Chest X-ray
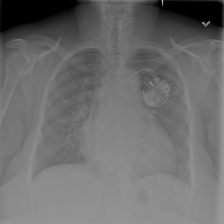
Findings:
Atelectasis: negative
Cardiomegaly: negative
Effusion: negative
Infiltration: positive
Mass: negative
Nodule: negative
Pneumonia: negative
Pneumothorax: positive
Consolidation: negative
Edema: negative
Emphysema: negative
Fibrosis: negative
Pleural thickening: negative
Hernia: negative